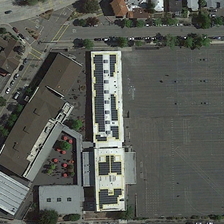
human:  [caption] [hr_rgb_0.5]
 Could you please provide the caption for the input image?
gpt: some buildings and green trees are in a school .

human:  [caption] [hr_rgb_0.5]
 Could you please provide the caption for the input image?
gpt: some buildings and green trees are in a school .

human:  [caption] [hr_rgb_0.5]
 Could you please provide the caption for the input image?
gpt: some buildings and green trees are in a school .

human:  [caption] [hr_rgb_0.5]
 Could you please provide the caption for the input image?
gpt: some buildings and green trees are in a school .

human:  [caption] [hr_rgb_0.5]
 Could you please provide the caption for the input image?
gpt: some buildings and green trees are in a school .